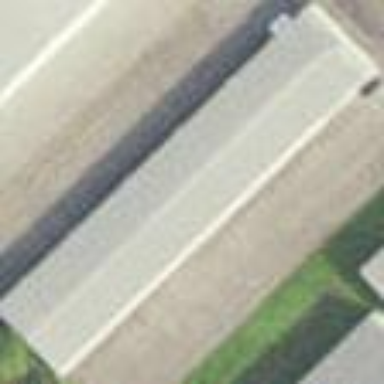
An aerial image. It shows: Hangar at the airport.